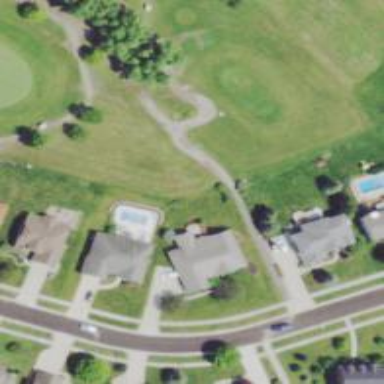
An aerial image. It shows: Path used for both walking and golf.